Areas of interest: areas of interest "Industrial"
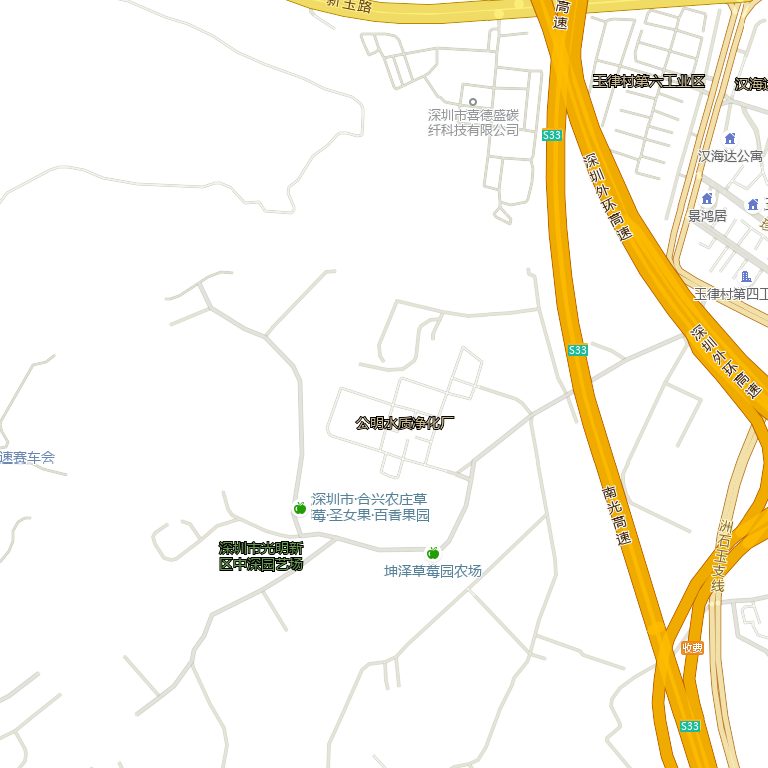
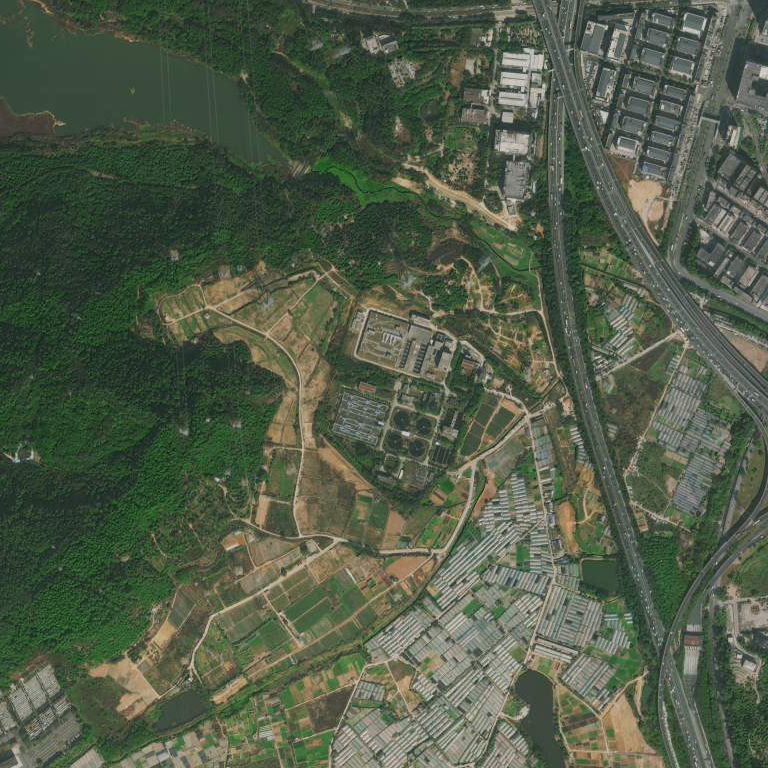